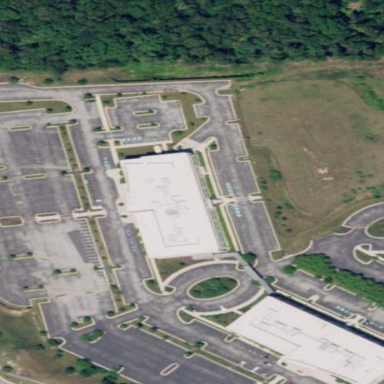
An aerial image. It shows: Commercial building.